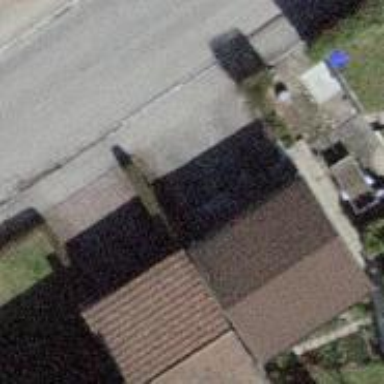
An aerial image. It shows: Garage building.